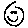
Label: smiley face